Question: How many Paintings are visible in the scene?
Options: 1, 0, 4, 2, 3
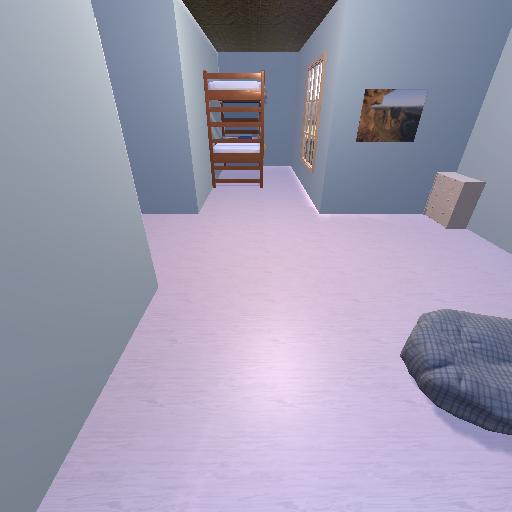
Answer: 1